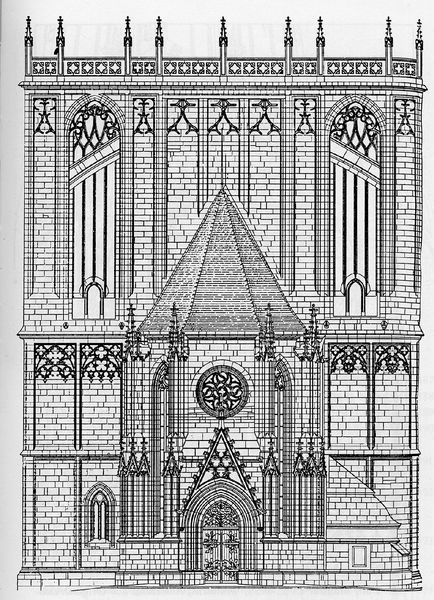
Titel: Meißen, Dom
Standort: Meissen (EU - D - Sachsen)
Schlagwörter: weiß, fenster, holz, schwarz, skizze, säulen, tür, zeichnung, dach, gebäude, steine, kirche, spitzen, gotik, turm, ansicht, fassade, giebel, mauer, zinnen, kreuz, mauerwerk, druck, stich, kathedrale, portal, rosette, schindeln, fiale, renaisance, rosefenster